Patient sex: M
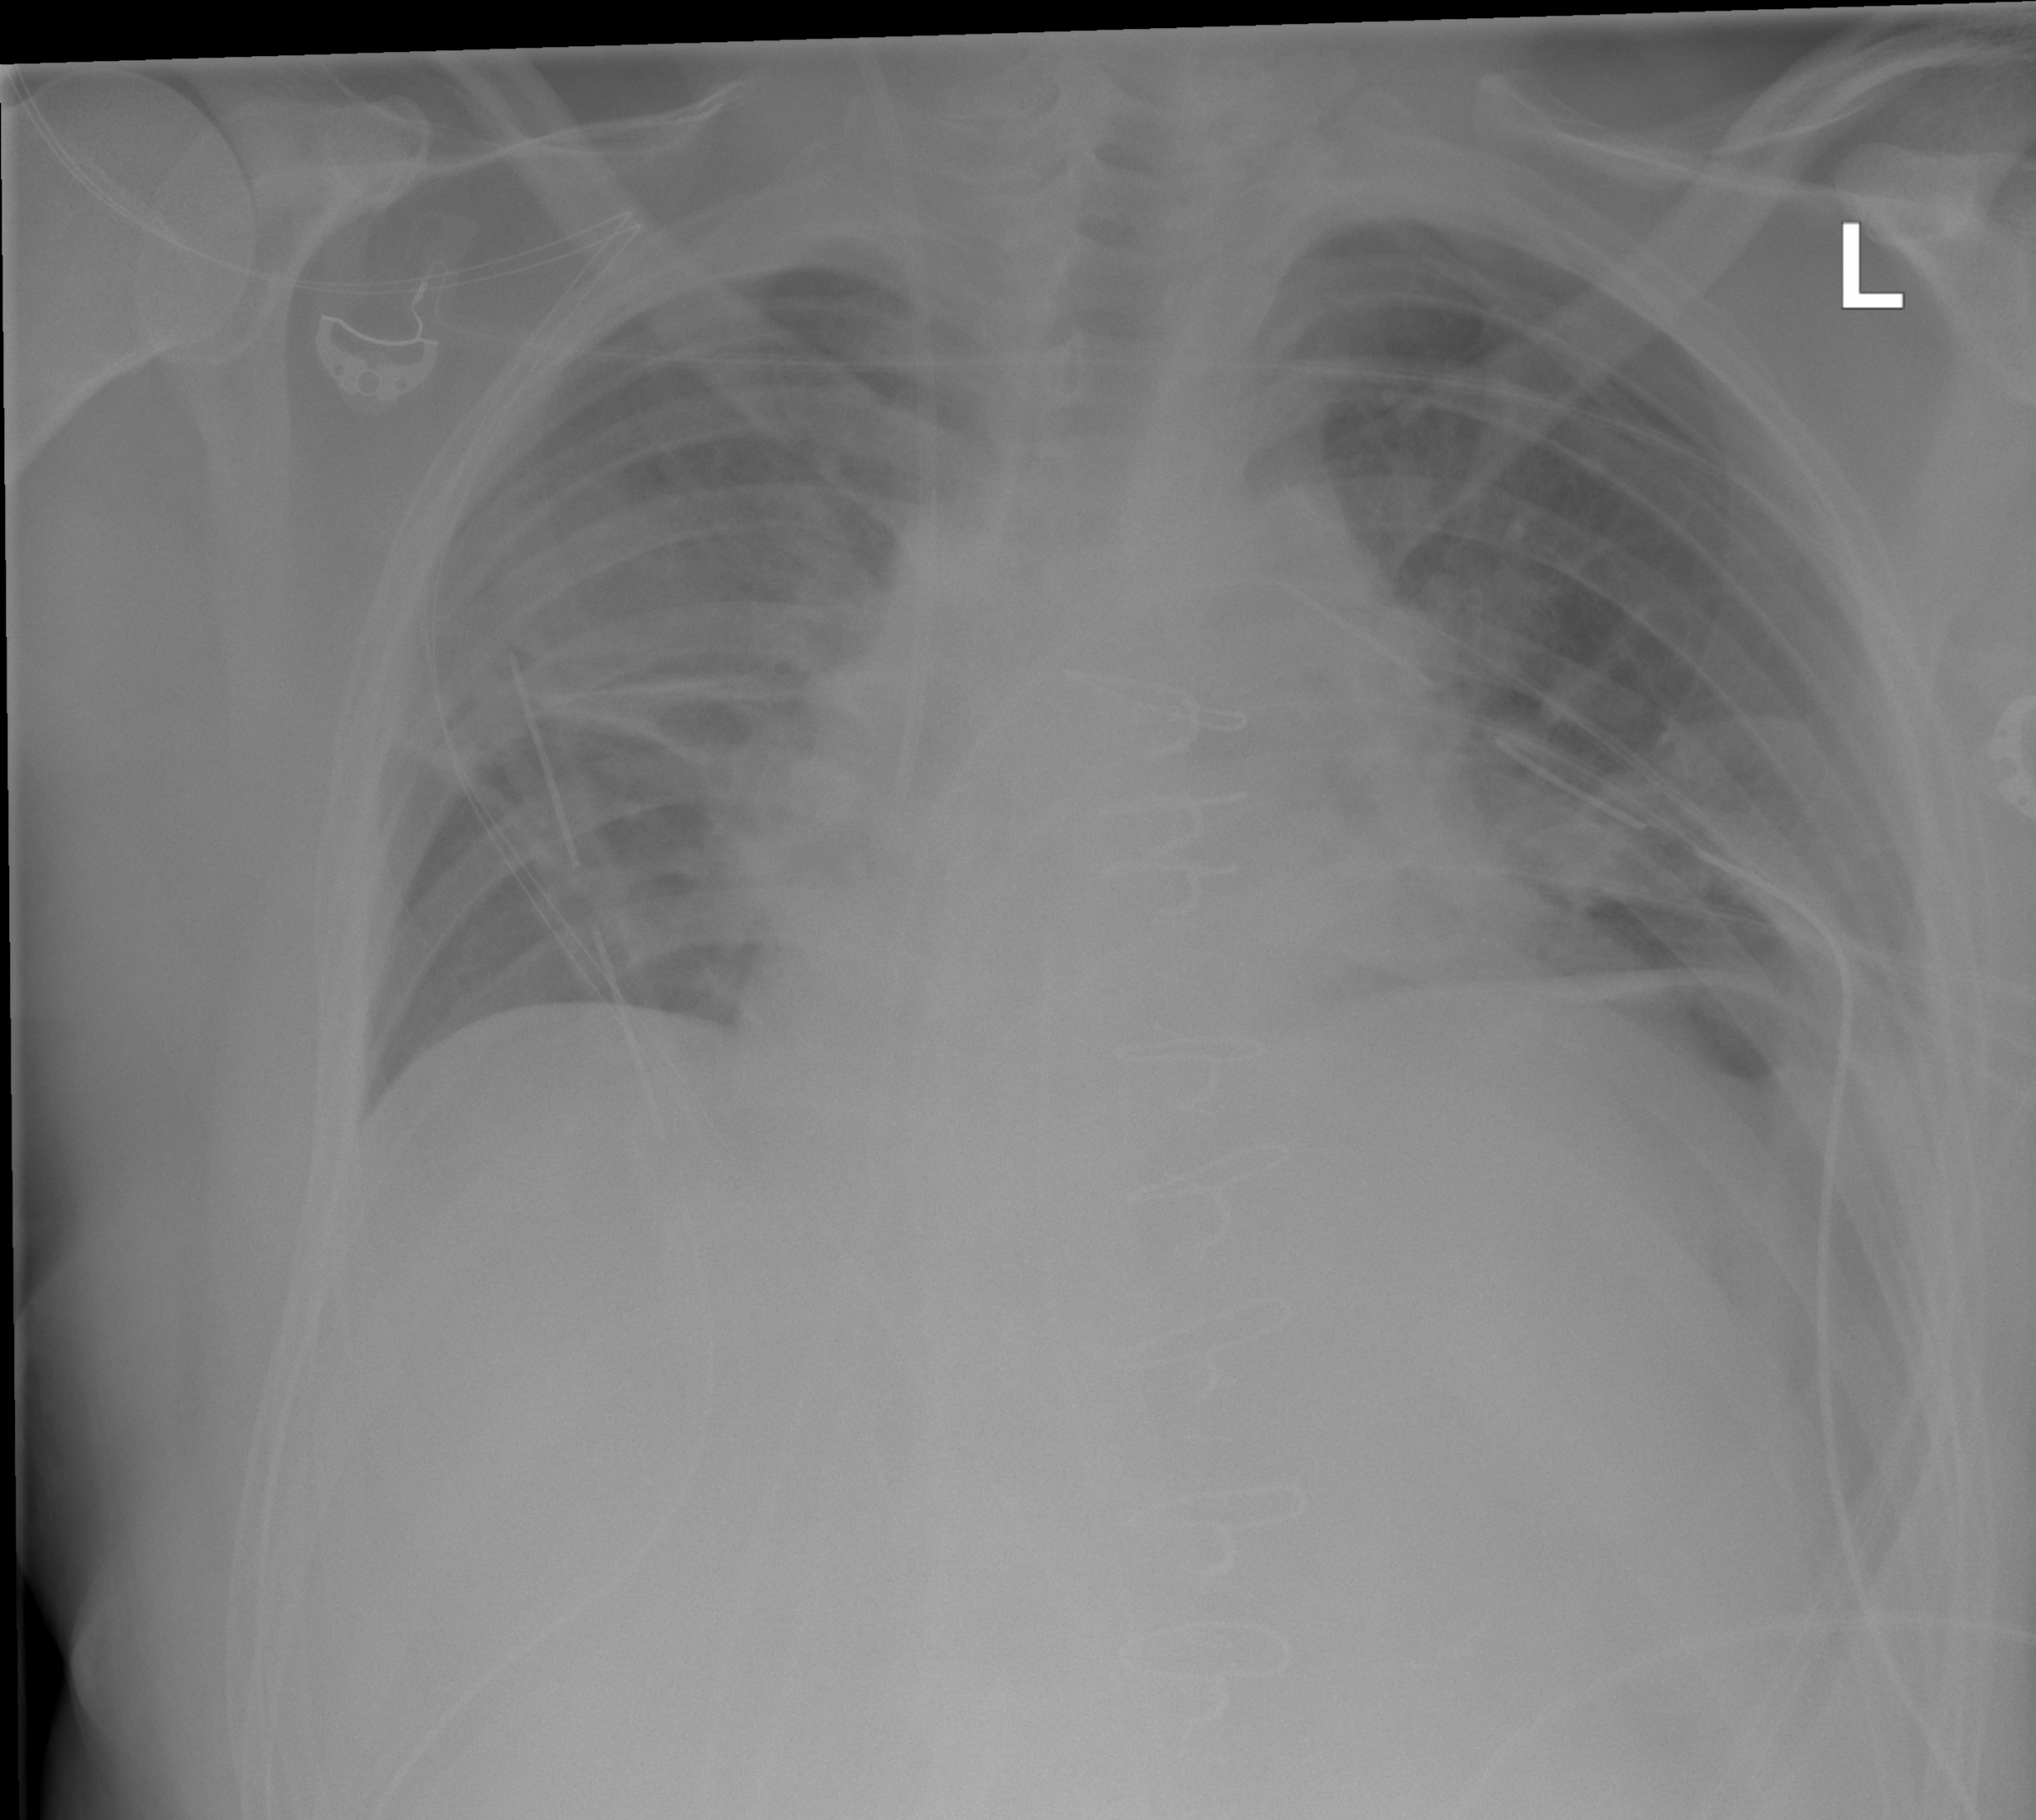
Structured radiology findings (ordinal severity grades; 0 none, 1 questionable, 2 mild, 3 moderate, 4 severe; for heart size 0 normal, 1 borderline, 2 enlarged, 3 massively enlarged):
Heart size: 0
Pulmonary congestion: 0
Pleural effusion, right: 0
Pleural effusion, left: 0
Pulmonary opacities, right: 0
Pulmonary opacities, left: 0
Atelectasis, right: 1
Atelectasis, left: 1